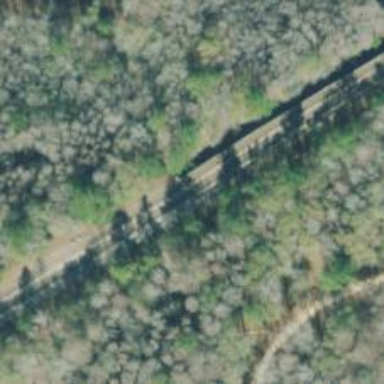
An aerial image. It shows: Railway track.